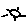
Label: sun